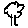
Label: tree